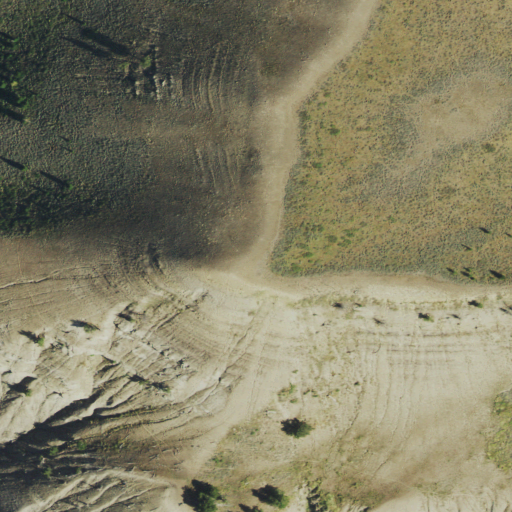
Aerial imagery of mountain in Wyoming named Sunday Peak containing shrub, grassland, and evergreen forest